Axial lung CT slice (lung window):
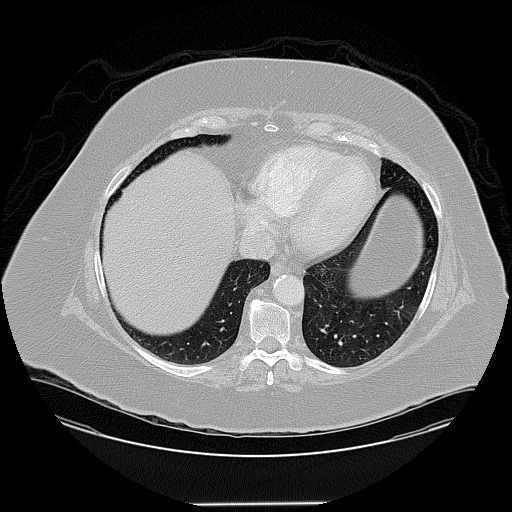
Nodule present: no